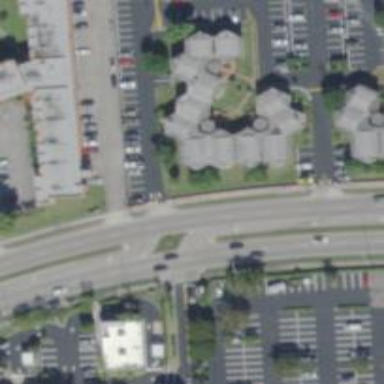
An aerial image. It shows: Asphalt road with primary link designation.